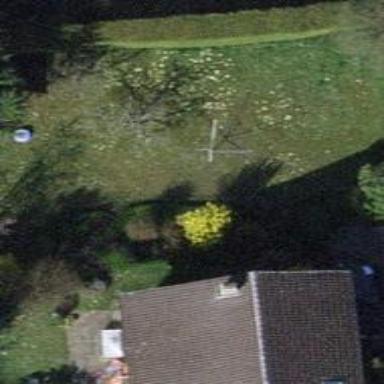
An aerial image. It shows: Garden tree with needle-leaved evergreen foliage.